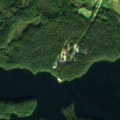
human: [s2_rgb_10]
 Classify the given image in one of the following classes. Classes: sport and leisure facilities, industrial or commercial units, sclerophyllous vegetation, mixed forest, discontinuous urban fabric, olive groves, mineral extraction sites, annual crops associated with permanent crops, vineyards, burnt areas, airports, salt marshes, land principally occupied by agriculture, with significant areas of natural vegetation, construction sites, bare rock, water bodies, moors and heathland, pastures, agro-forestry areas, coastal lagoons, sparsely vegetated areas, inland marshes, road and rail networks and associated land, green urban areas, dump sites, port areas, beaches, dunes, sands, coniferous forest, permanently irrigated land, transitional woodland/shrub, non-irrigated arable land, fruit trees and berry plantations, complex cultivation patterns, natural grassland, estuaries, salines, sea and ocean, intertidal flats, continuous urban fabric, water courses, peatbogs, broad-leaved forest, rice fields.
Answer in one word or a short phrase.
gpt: broad-leaved forest, coniferous forest, mixed forest, water bodies